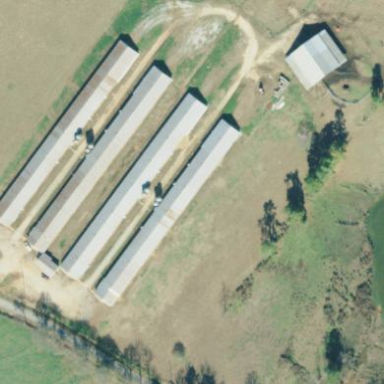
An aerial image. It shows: Poultry house.